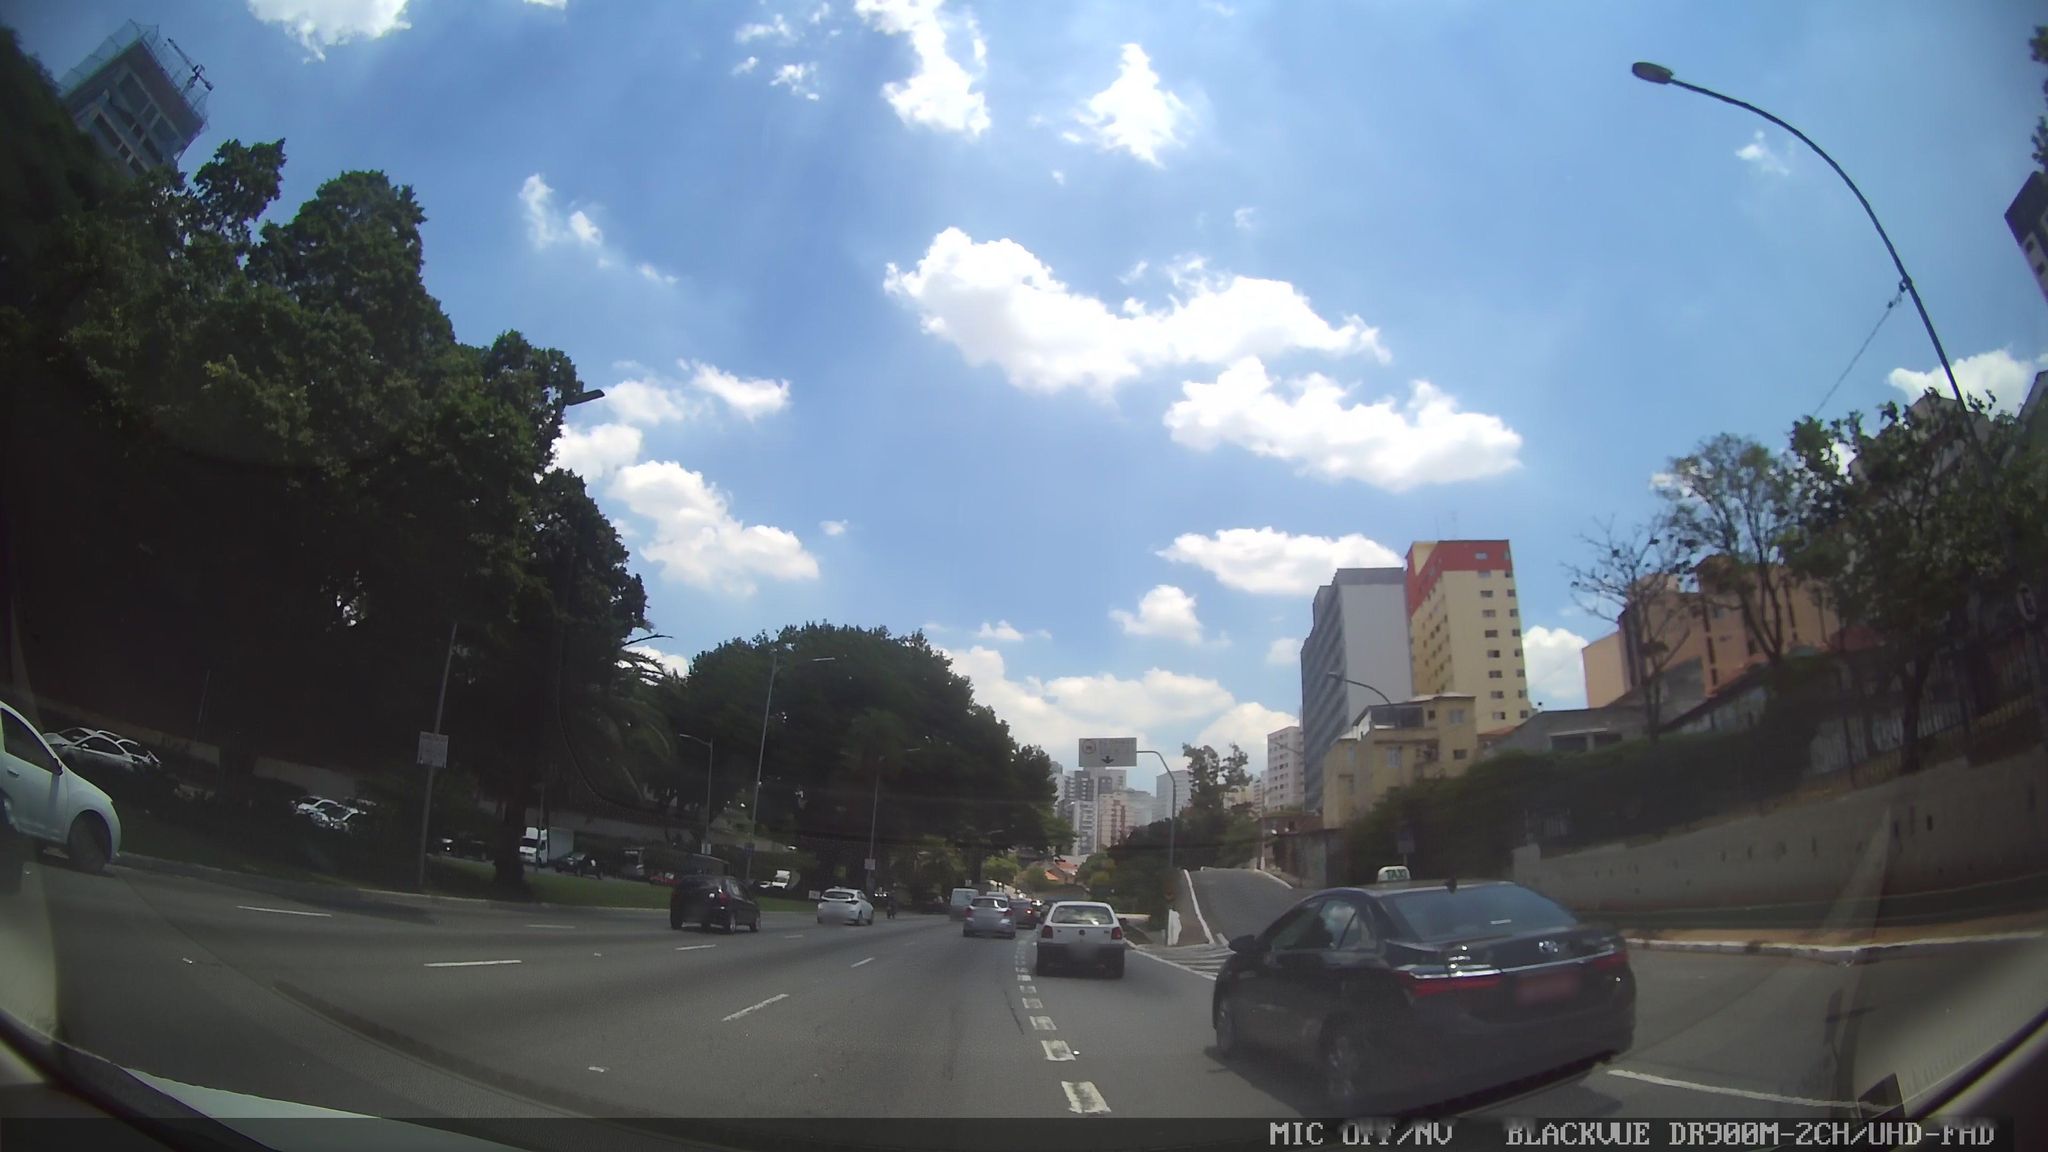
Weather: cloudy
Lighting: day
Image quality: good
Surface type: driving surface
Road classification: footway
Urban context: urban centre
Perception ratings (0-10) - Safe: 5.04, Lively: 6.16, Beautiful: 6.2, Boring: 2.73, Depressing: 1.99, Wealthy: 4.8